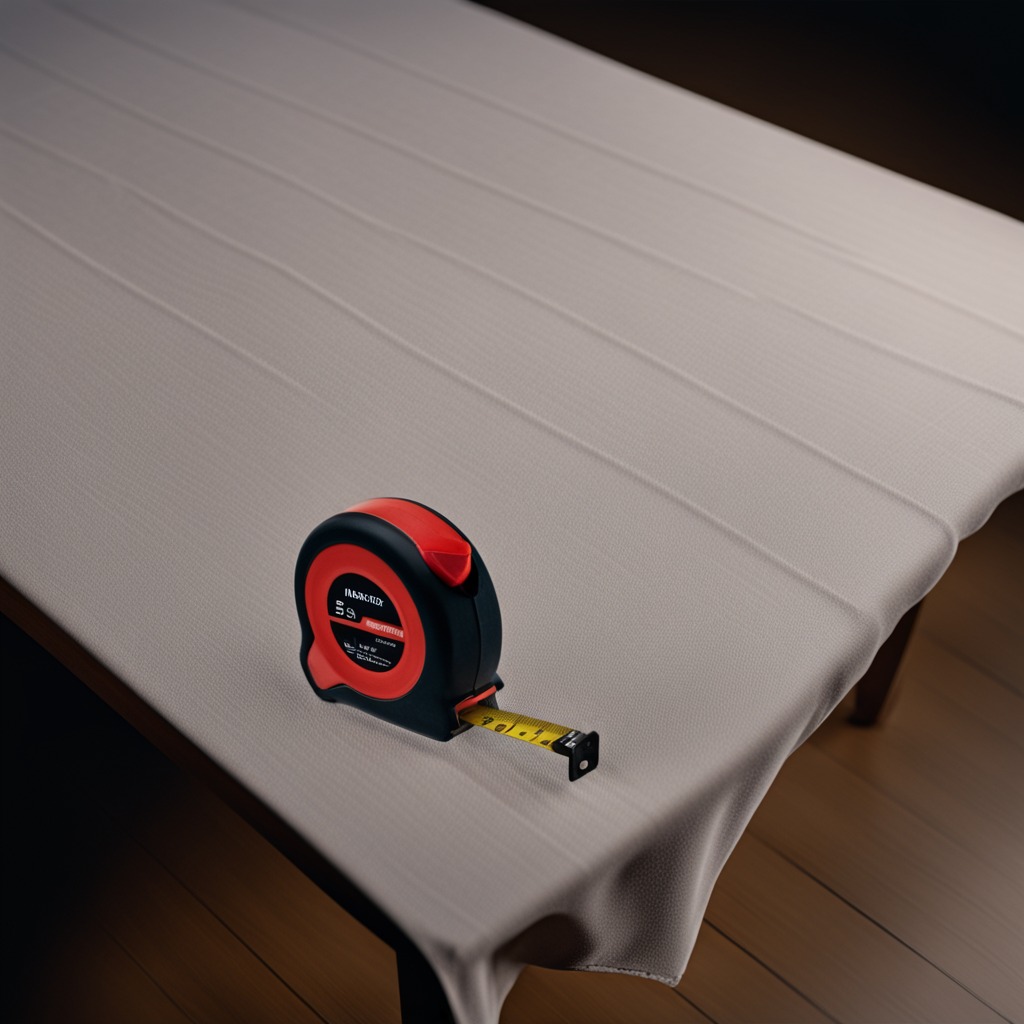
A measuring tape is lying on the wooden table.